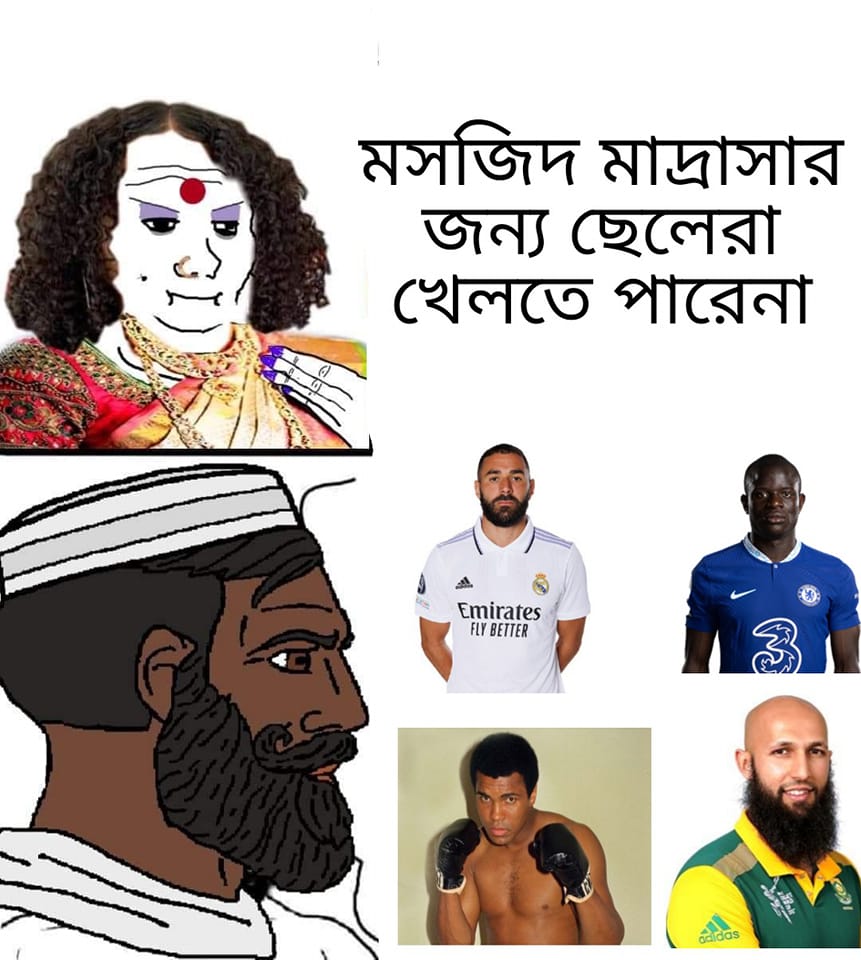
Caption: মসজিদ মাদ্রাসার জন্য ছেলেরা খেলতে পারেনা
Label: non-hate